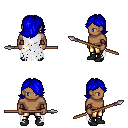
a pixel art fantasy rpg character, male body template, human, dark skin, white tattered cape, gold greaves, blue swoop hairstyle, leather bracers, black shoes, spear, four views (front, back, left, right), 2x2 character sprite sheet, small pixel art, hard edges, no anti-aliasing